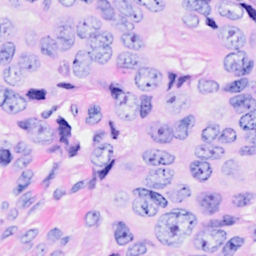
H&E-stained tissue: Breast